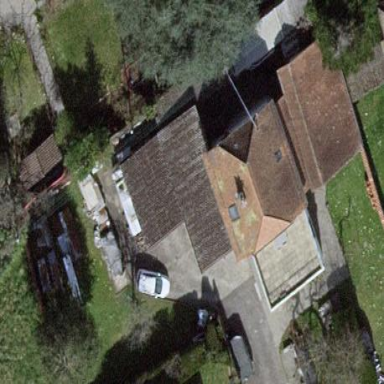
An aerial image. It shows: View of roof of building.